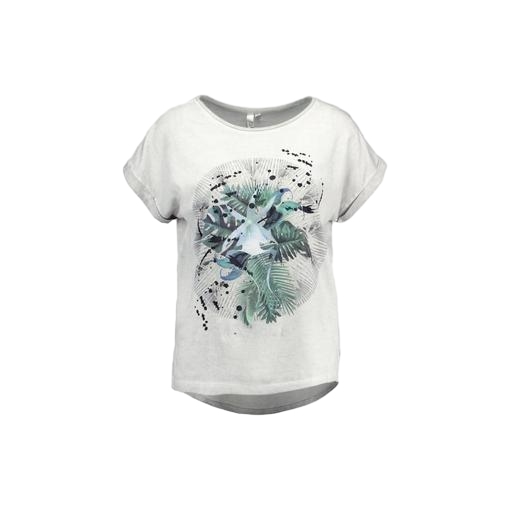
white bird-print t-shirt, white bird print t-shirt, t-shirt wild print, white background